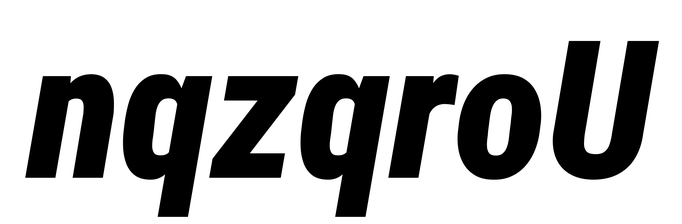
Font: Roboto-Italic_Condensed_Black_Italic